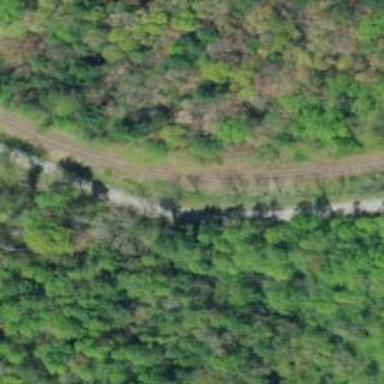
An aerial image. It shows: Disused railway.